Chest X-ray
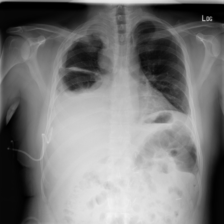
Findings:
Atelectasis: negative
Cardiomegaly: negative
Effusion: negative
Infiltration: negative
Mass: negative
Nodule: positive
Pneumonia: negative
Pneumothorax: negative
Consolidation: negative
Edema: negative
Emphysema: negative
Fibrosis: negative
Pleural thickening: positive
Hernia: negative